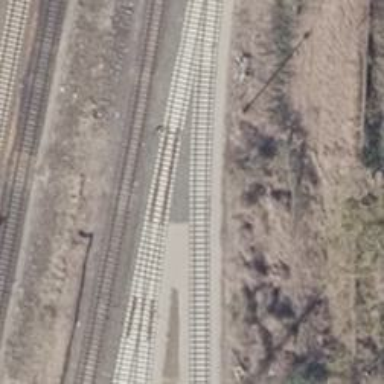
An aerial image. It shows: Railway switch.